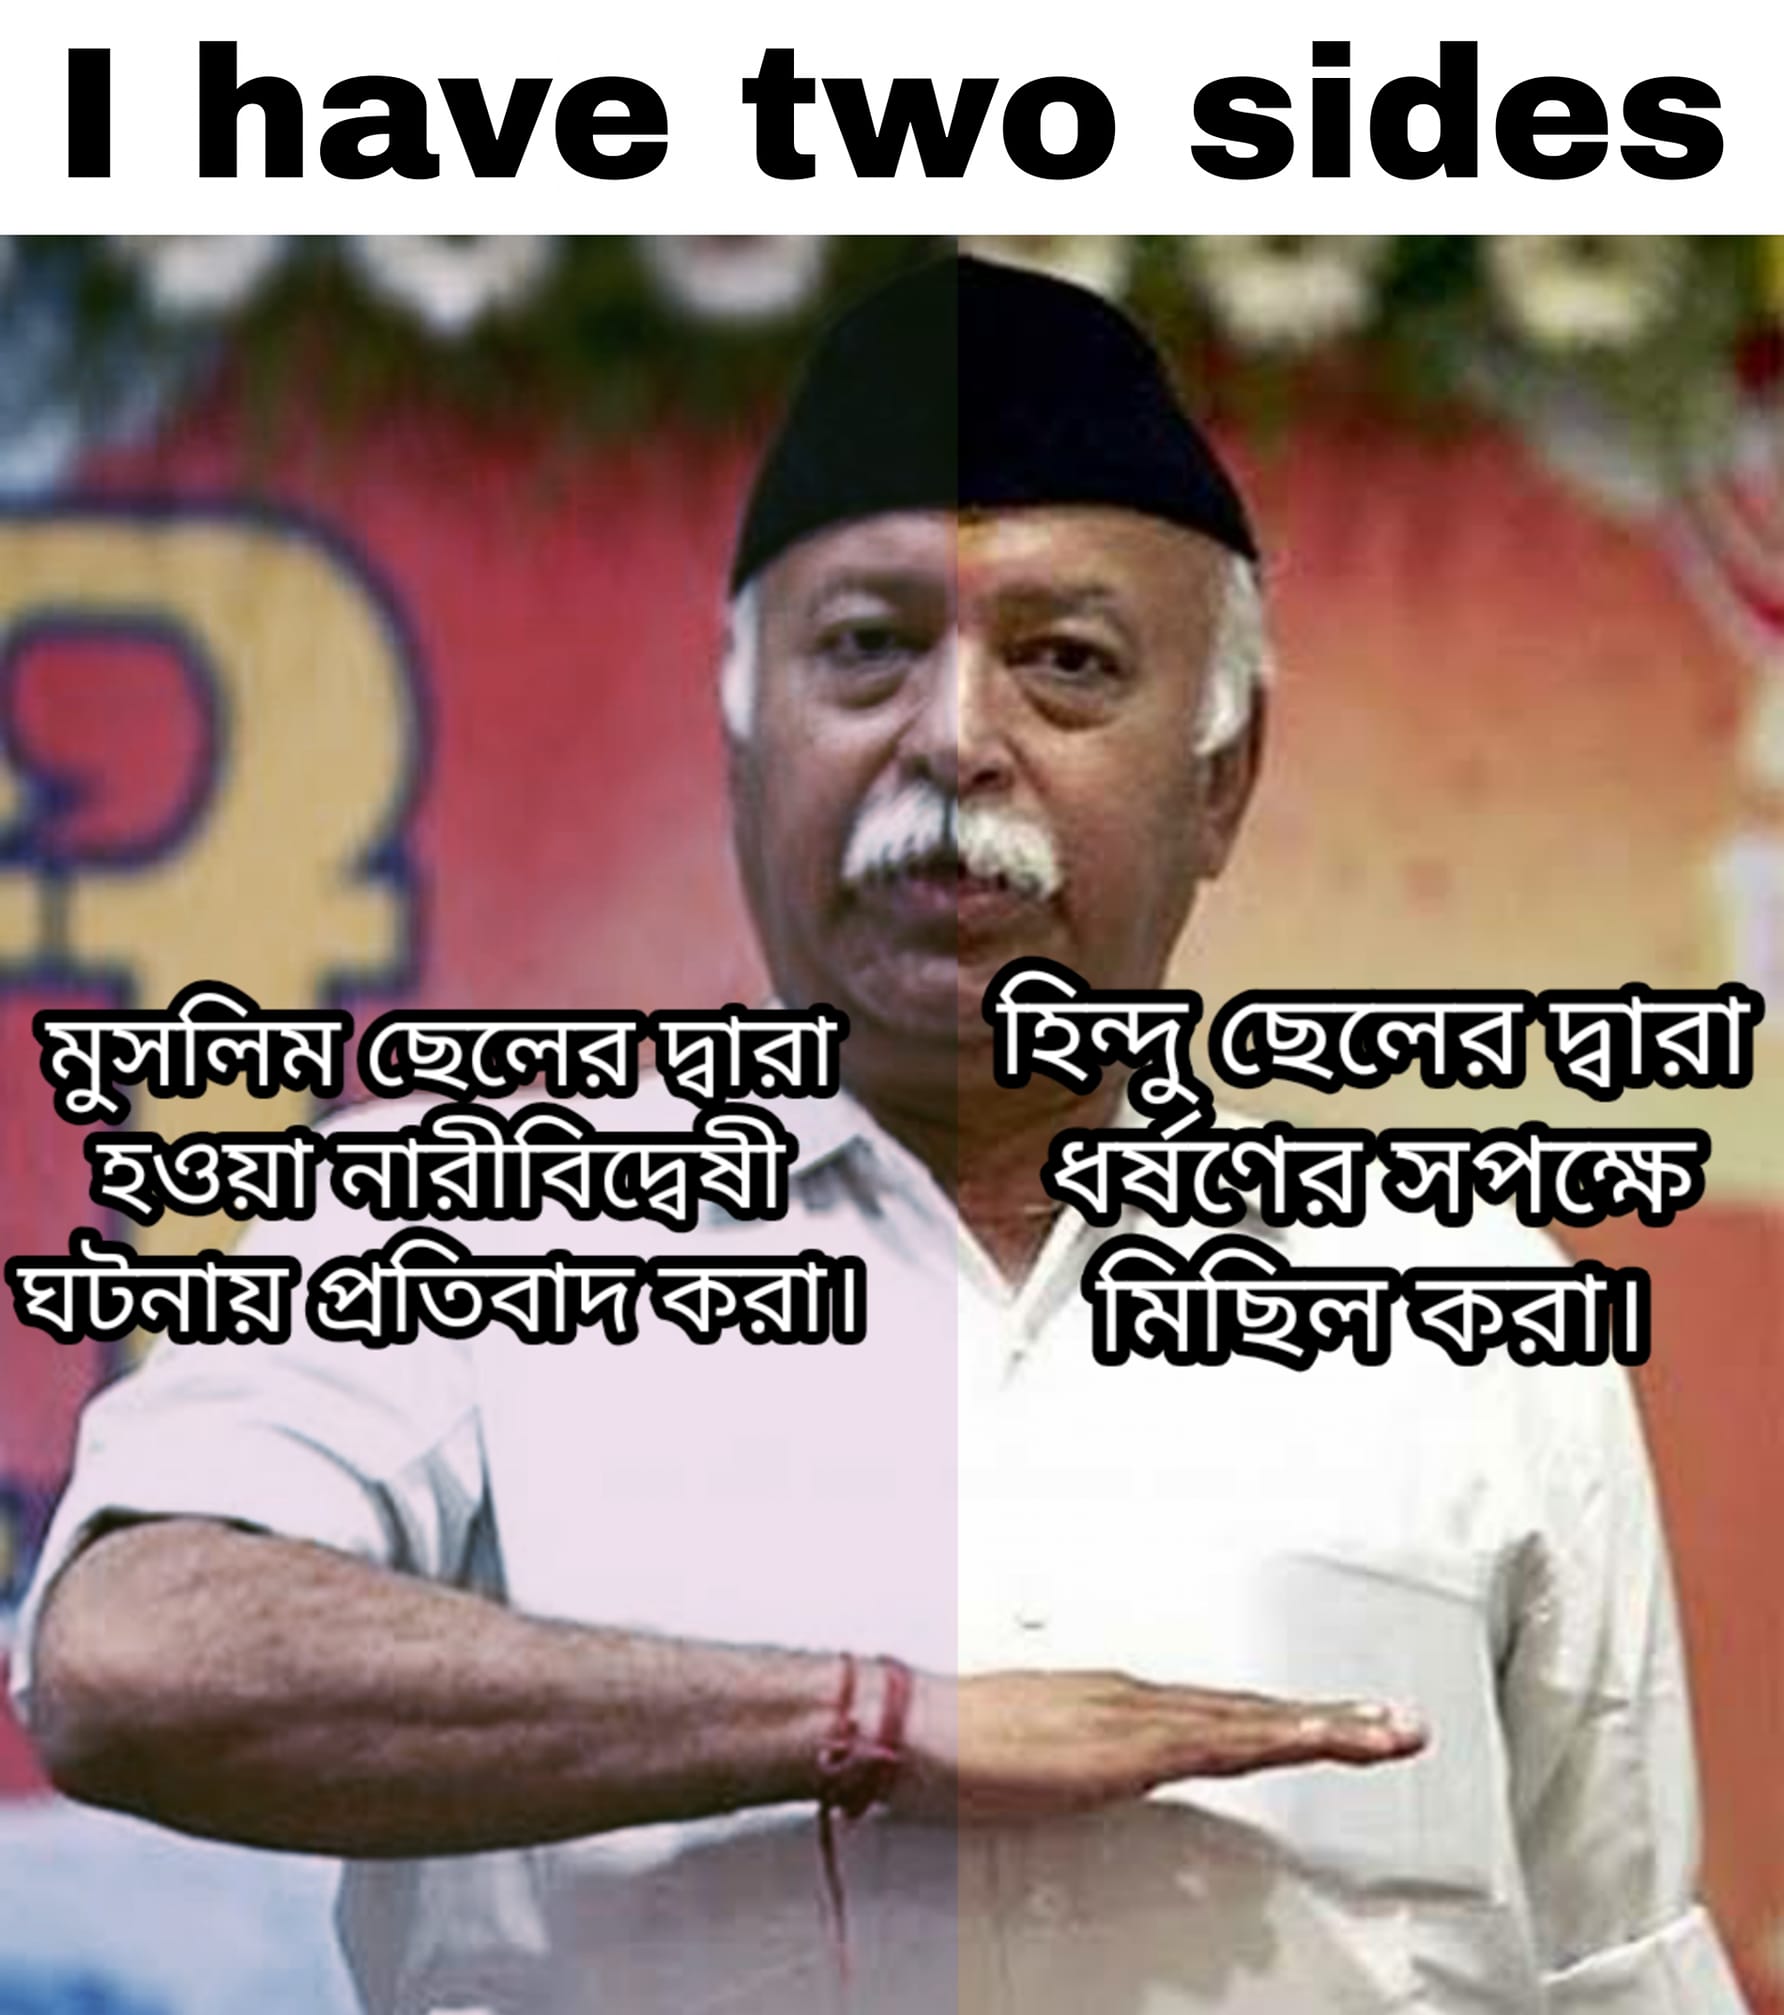
Text: মুসলিম ছেলের দ্বারা হওয়া নারী বিদ্বেষী ঘটনায় প্রতিবাদ করা। হিন্দু ছেলেদের দ্বারা ধর্ষণের সপক্ষে মিছিল করা
Label: Hate
Hate category: Political
Targeted group: Organization